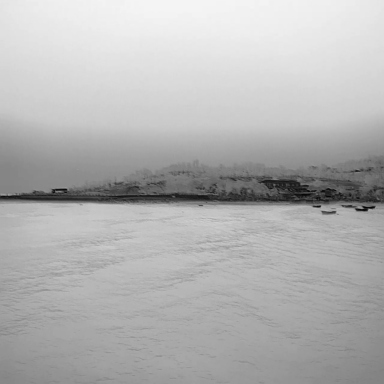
There are five bulk_carriers in the infrared image.